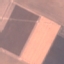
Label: AnnualCrop